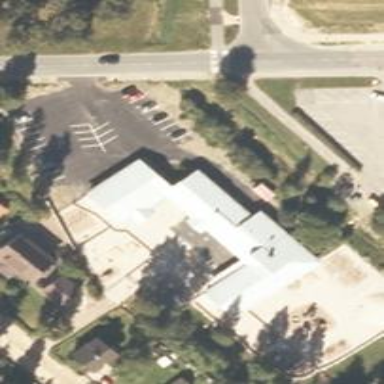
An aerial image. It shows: Kindergarten.